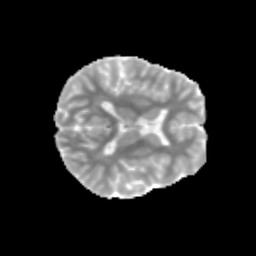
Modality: MD
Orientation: axial
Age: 13
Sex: female
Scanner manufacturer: siemens
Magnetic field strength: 3 T
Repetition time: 3.8 s
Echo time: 0.07 s